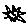
Label: sun